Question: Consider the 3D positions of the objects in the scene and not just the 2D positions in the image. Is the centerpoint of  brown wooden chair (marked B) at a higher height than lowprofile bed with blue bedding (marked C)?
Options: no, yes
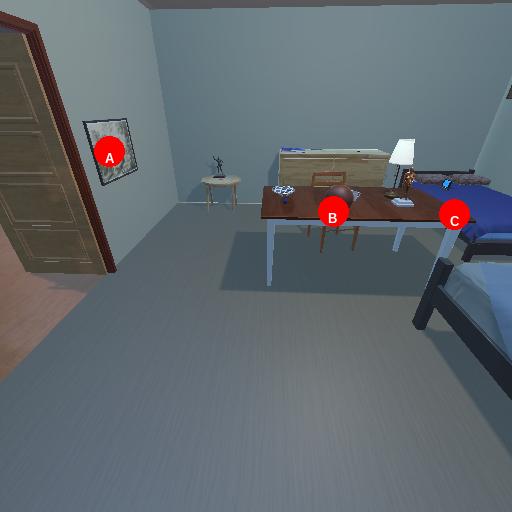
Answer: no